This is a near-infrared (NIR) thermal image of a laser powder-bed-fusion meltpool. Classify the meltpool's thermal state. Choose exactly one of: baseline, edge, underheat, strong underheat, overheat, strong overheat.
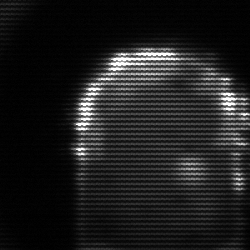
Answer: baseline